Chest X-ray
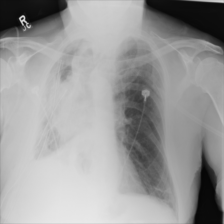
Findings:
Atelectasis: positive
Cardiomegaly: negative
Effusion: negative
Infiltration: negative
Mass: negative
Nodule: negative
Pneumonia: negative
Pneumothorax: positive
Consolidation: negative
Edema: negative
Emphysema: negative
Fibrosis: negative
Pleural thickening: negative
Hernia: positive